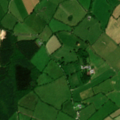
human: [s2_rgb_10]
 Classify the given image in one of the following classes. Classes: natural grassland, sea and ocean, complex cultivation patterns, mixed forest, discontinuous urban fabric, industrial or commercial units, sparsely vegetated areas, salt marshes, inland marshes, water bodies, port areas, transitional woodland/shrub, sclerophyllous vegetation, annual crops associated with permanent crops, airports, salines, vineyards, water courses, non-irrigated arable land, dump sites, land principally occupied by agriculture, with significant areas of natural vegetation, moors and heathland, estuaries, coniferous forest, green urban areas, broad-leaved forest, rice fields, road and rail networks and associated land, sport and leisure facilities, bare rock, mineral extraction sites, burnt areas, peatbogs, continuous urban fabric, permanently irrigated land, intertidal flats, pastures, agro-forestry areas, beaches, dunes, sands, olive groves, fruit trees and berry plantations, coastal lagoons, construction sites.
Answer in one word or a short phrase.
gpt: pastures, coniferous forest